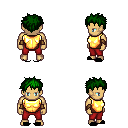
a pixel art fantasy rpg character, male body template, human, tanned skin, gold chest armor, red pants, green bedhead hairstyle, cloth bracers, black slippers, four views (front, back, left, right), 2x2 character sprite sheet, small pixel art, hard edges, no anti-aliasing